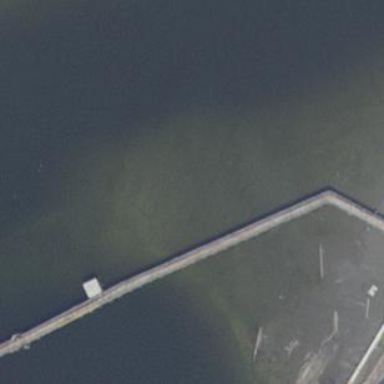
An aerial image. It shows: Man-made pier.